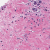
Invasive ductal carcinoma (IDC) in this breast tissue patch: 0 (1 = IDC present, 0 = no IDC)